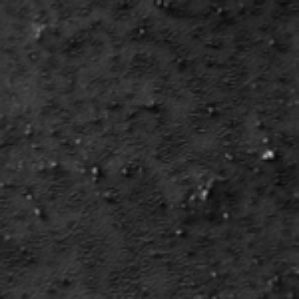
Label: frost